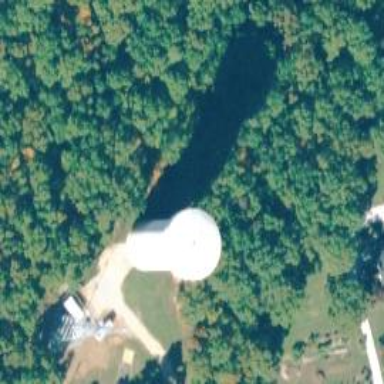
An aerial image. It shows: Water tower that is man-made.